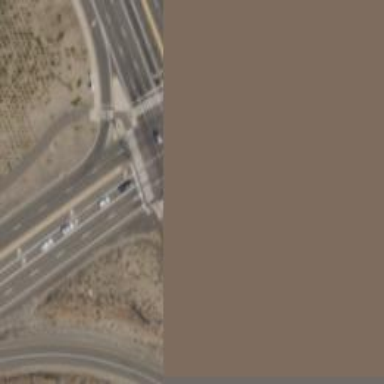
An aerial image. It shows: Expressway with asphalt surface. It has separate sidewalk and is classified as trunk highway.